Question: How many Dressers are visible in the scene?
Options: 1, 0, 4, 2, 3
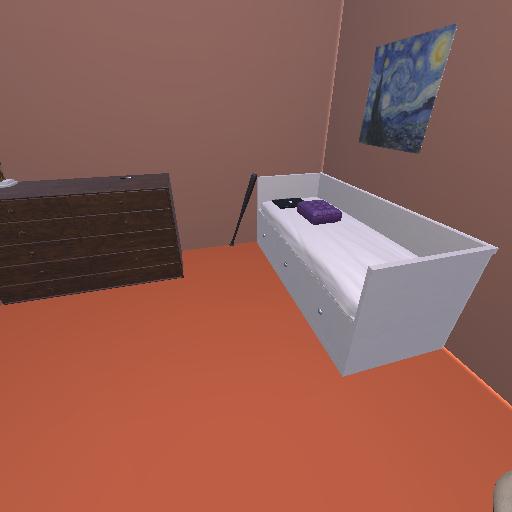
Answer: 1